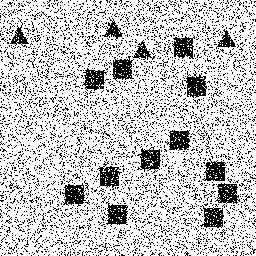
Squares: 12
Triangles: 4
Stars: 0
Total shapes: 16